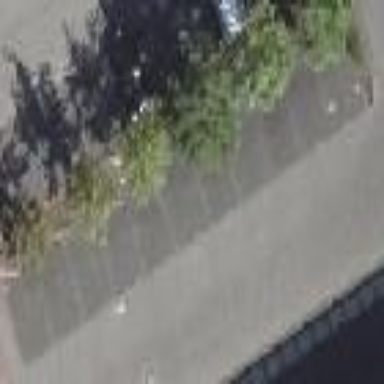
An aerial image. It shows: Parking space is available.